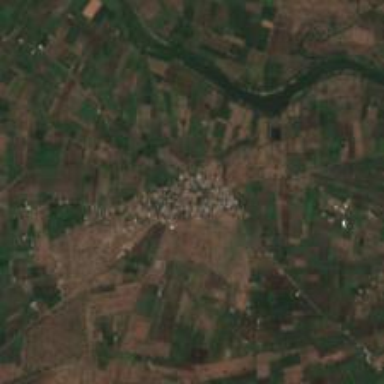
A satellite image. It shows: Village.